Question: Using Kivy 1.10.0 with Python 2.7.9 I am trying to get the TextInput value entered by user when Button (my_button2) is clicked .And although I have been able to get this working with GridLayout it seems like the method I am using is not working with ScreenManager with BoxLayout . Error received is : AttributeError: 'ScreenTwo' object has no attribute 'inpt' when my_button2
After clicking 'Next Screen ' button , it takes me to page where user enters text value , and 'print' button should print it
Please see below :
'''
import kivy
from kivy.app import App
from kivy.uix.screenmanager import Screen, ScreenManager
from kivy.uix.boxlayout import BoxLayout
from kivy.uix.button import Button
from kivy.uix.textinput import TextInput
class ScreenOne(Screen):
def __init__ (self,**kwargs):
super (ScreenOne, self).__init__(**kwargs)
my_box1 = BoxLayout(orientation='vertical')
my_button1 = Button(text="Next Screen ",size_hint_y=None,size_y=100)
my_button1.bind(on_press=self.changer)
my_box1.add_widget(my_button1)
self.add_widget(my_box1)
def changer(self,*args):
self.manager.current = 'screen2'
class ScreenTwo(Screen):
def __init__(self,**kwargs):
super (ScreenTwo,self).__init__(**kwargs)
layout = BoxLayout(orientation='vertical')
self.add_widget(layout)
inpt = TextInput(text="Some text ",size_y=50)
layout.add_widget(inpt)
my_button2 = Button(text="Print ")
my_button2.bind(on_press=self.click)
layout.add_widget(my_button2)
Home_btn = Button(text="Back")
Home_btn.bind(on_press=self.home)
layout.add_widget(Home_btn)
def click(self,my_button2):
entered_value = self.inpt.text
print entered_value
def home(self,*args):
self.manager.current = 'screen1'
class TestApp(App):
def build(self):
my_screenmanager = ScreenManager()
screen1 = ScreenOne(name='screen1')
screen2 = ScreenTwo(name='screen2')
my_screenmanager.add_widget(screen1)
my_screenmanager.add_widget(screen2)
return my_screenmanager
if __name__ == '__main__':
TestApp().run()
'''
second screen

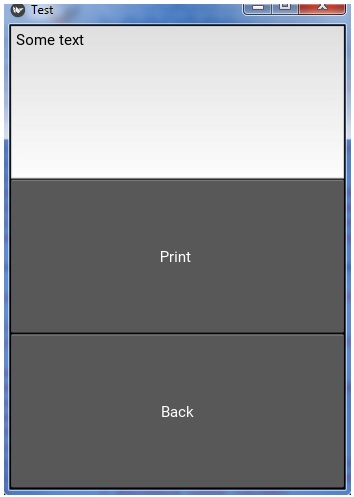
Answer: When you use self you are trying to access members of the class, but in your case inpt it is not since it is a variable any, if you want to be a member of the class you must put forward self, in your case change:
'''
inpt = TextInput(text="Some text ",size_y=50)
layout.add_widget(inpt)
'''
to:
'''
self.inpt = TextInput(text="Some text ",size_y=50)
layout.add_widget(self.inpt)
'''
Note: